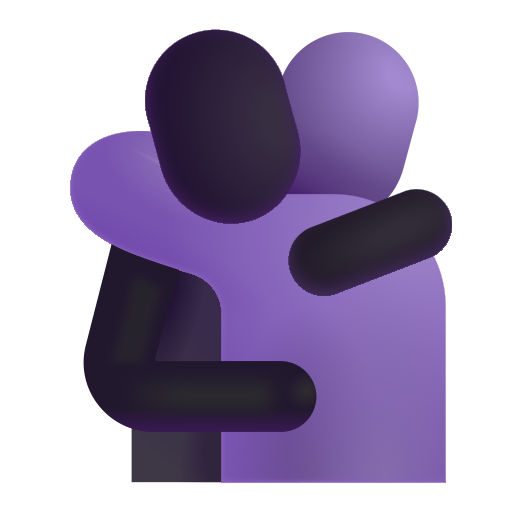
people hugging color